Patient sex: M
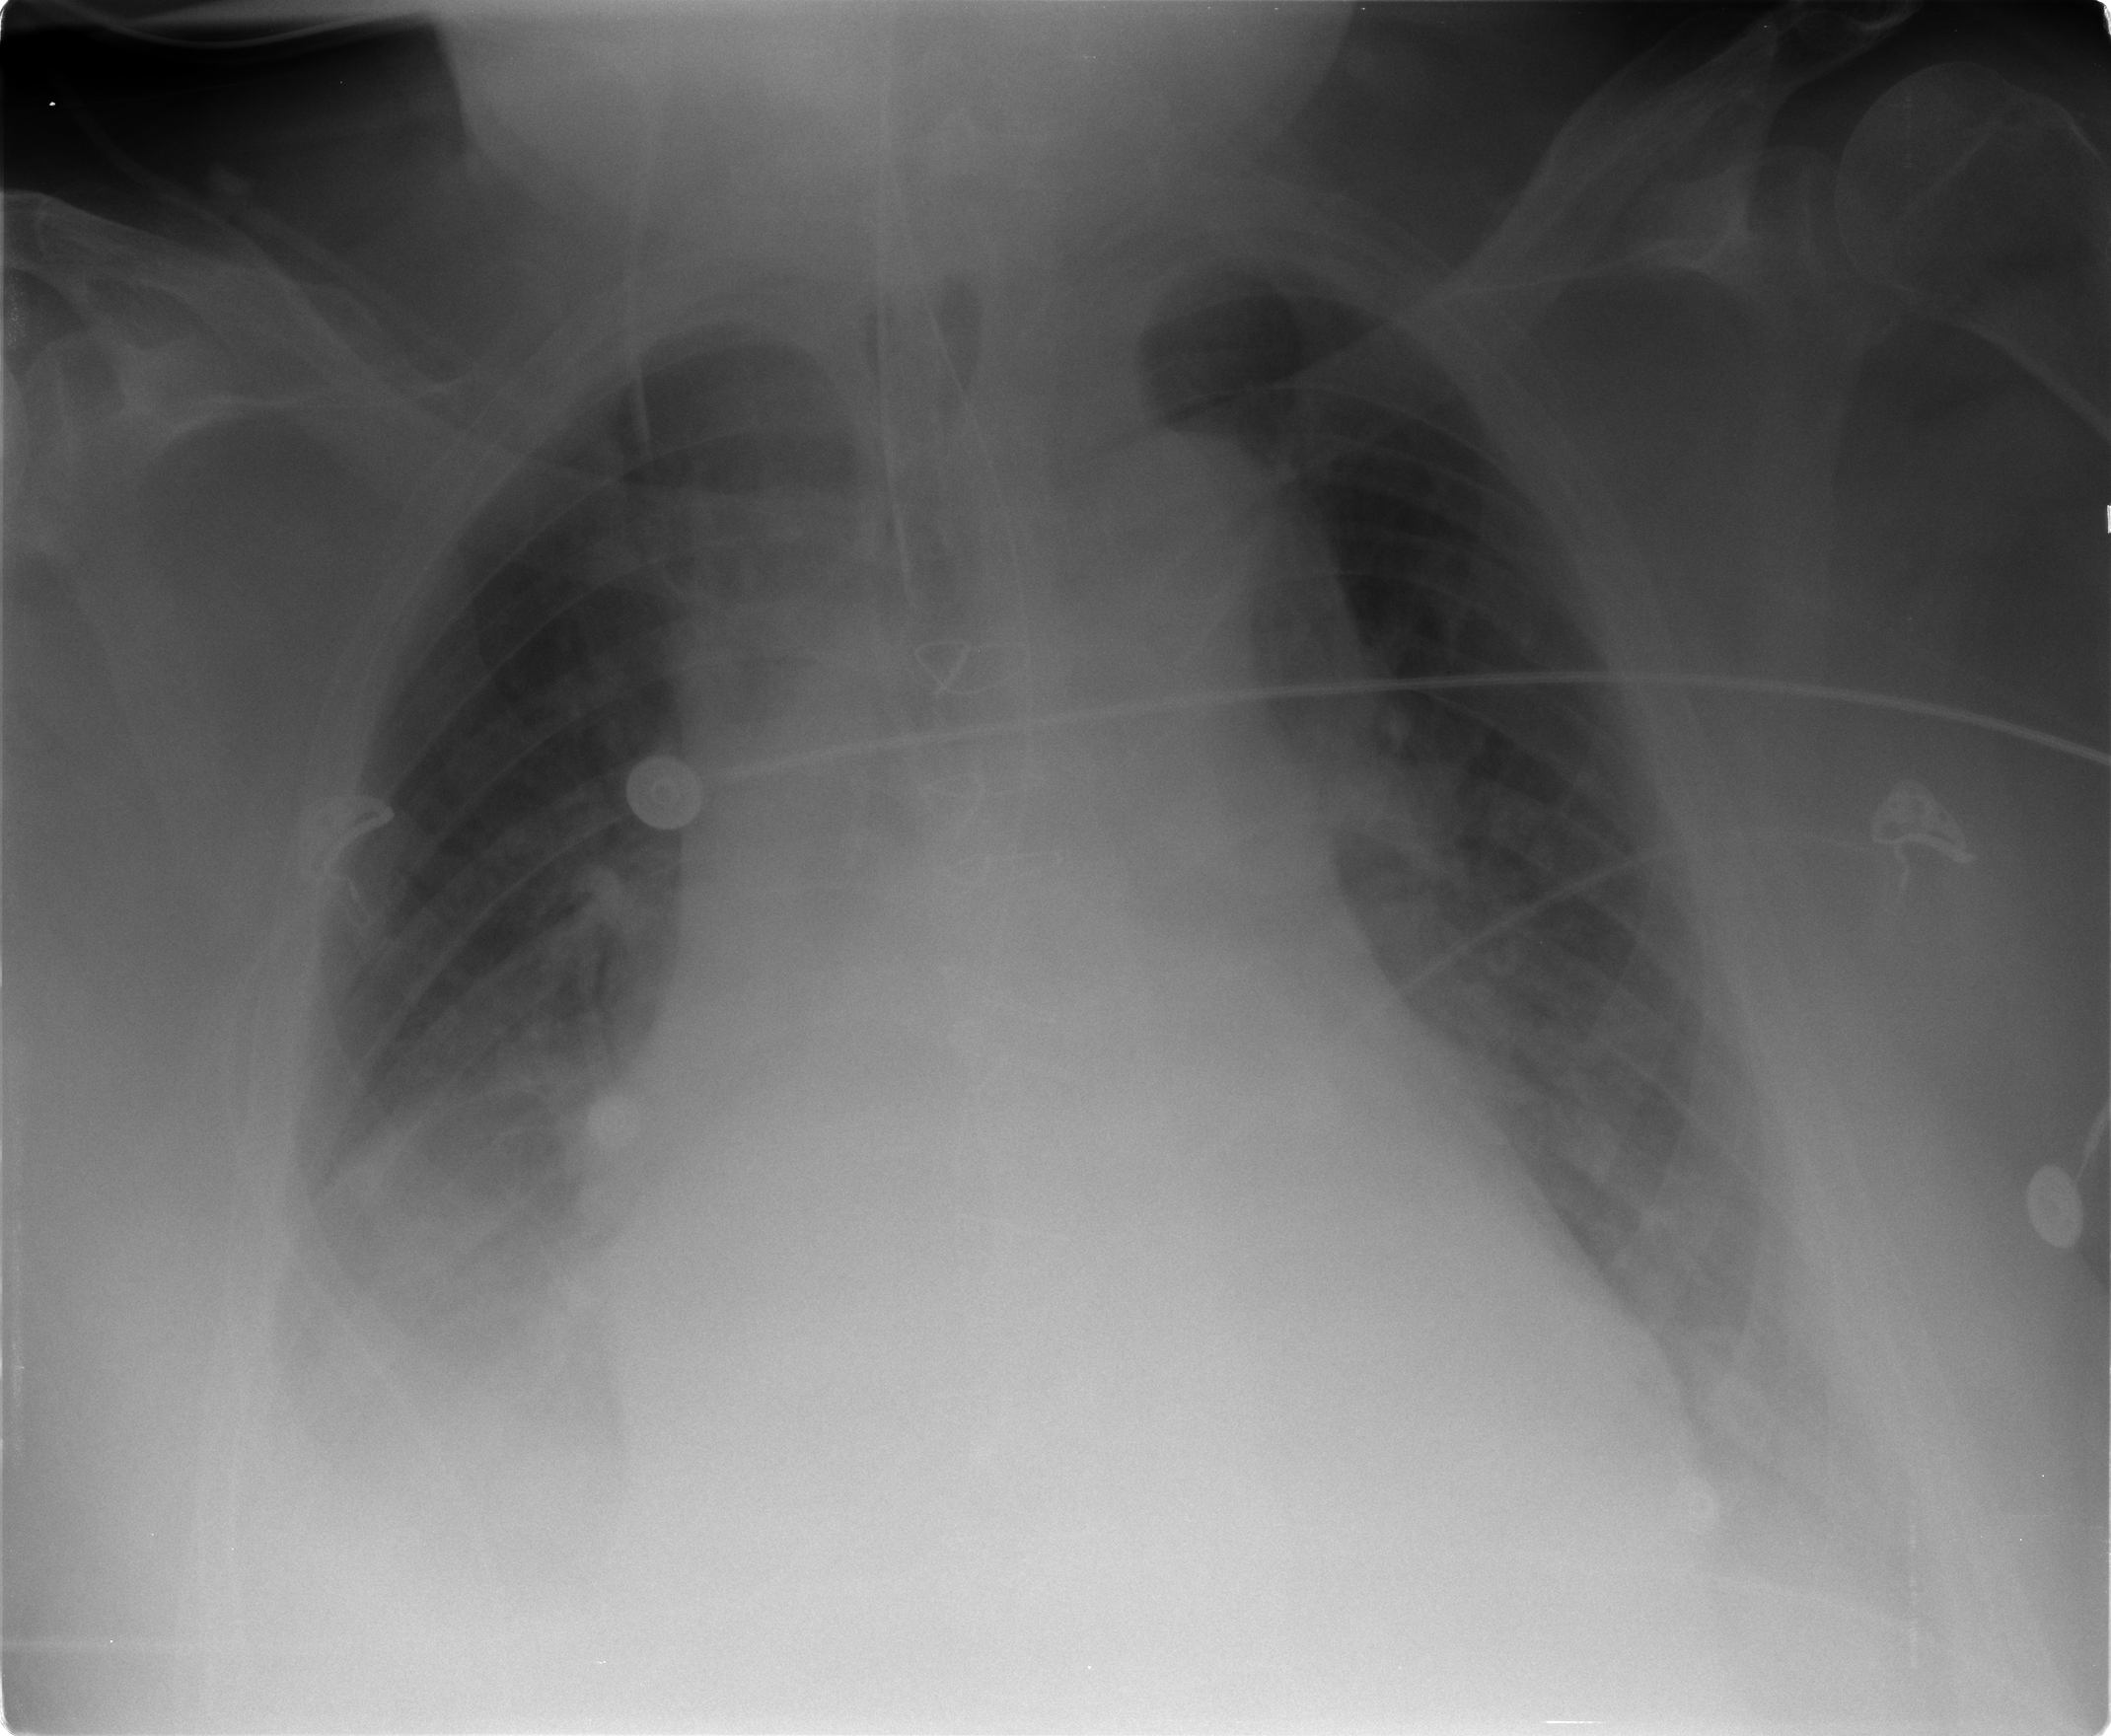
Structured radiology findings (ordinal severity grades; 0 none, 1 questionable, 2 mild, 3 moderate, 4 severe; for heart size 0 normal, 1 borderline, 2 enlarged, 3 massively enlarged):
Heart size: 3
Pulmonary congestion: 2
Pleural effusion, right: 2
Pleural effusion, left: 2
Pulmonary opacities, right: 3
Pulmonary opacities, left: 3
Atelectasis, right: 3
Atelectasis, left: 3